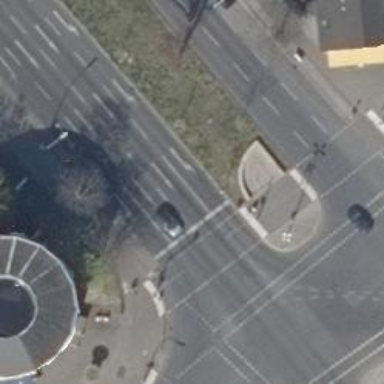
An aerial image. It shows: Traffic island located on footway.